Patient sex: M
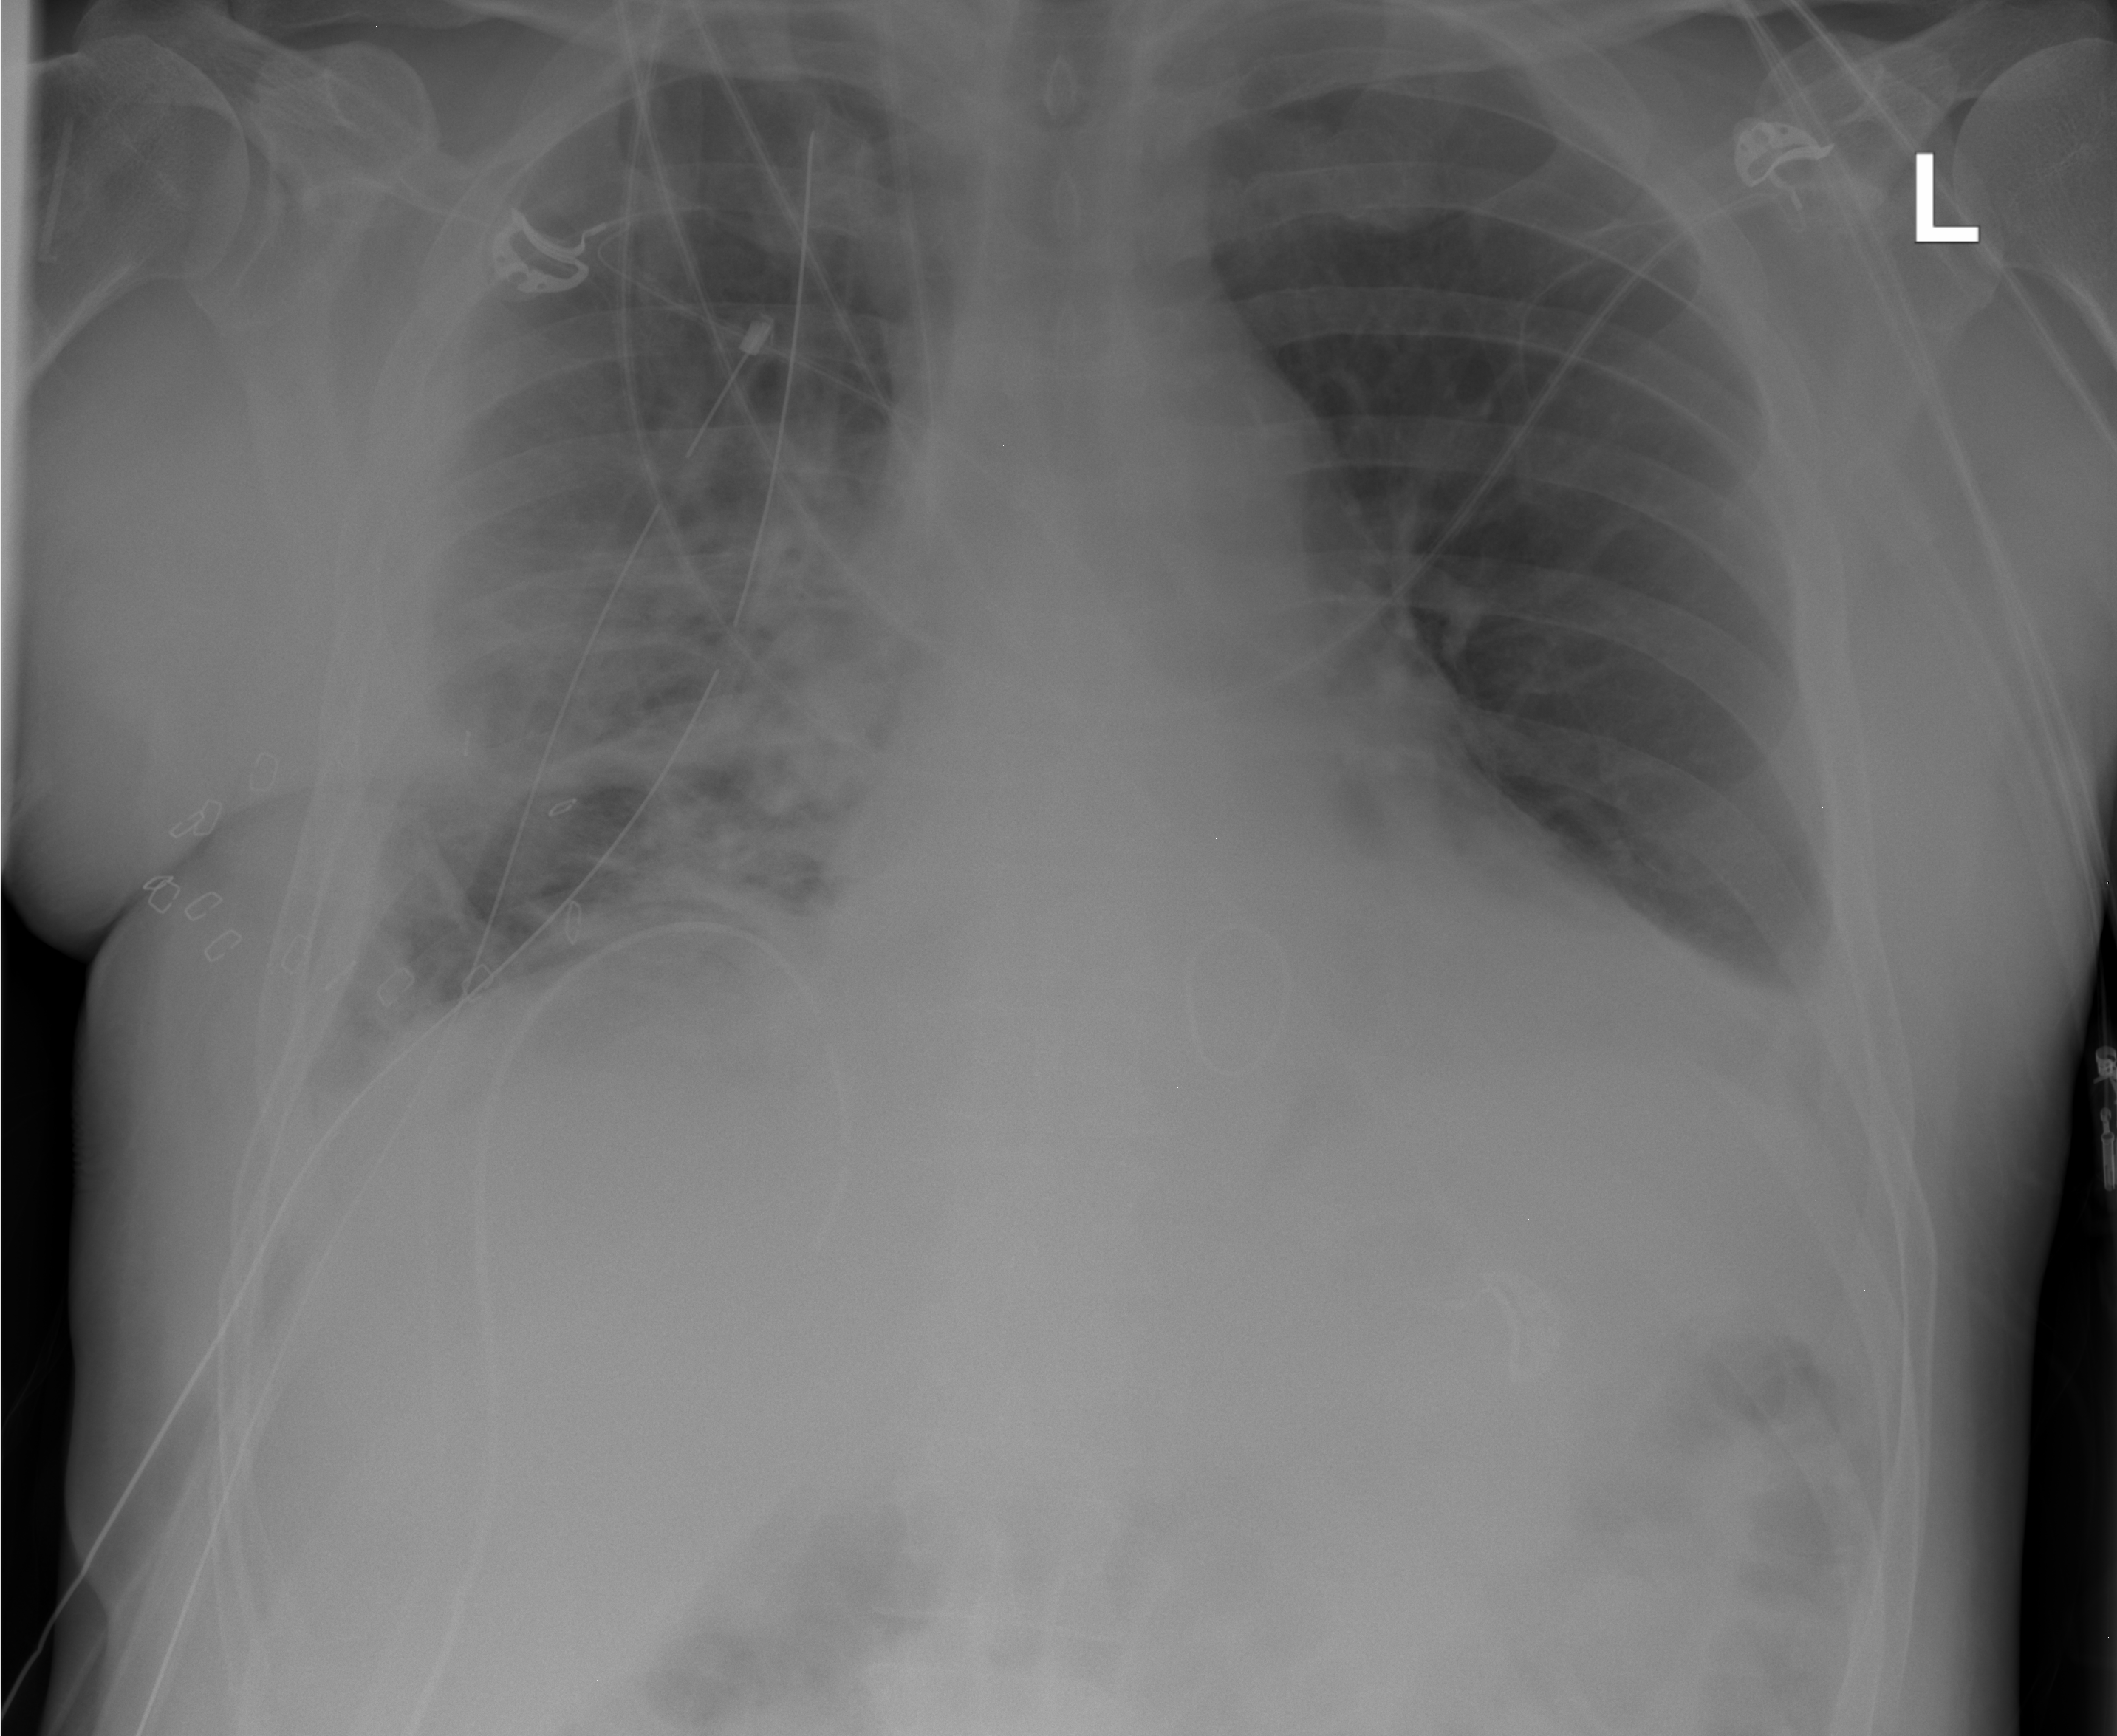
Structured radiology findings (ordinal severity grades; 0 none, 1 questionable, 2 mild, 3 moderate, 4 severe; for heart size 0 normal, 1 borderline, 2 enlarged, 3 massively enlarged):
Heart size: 2
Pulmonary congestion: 2
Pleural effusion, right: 2
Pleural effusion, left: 2
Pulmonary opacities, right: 1
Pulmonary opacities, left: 0
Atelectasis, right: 3
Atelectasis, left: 2